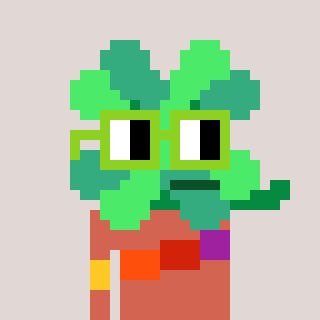
a pixel art character with square light green glasses, a clover-shaped head and a peachy-colored body on a warm background